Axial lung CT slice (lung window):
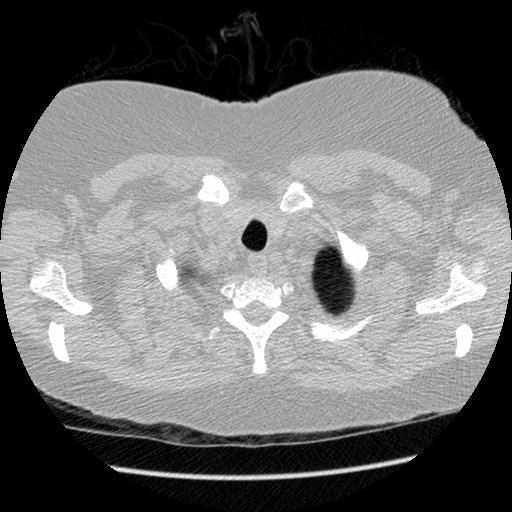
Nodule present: no